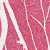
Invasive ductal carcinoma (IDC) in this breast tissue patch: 0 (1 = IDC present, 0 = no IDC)